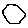
Label: hexagon